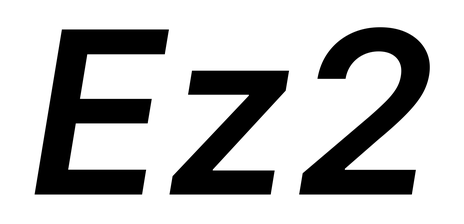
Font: Inter-Italic_SemiBold_Italic